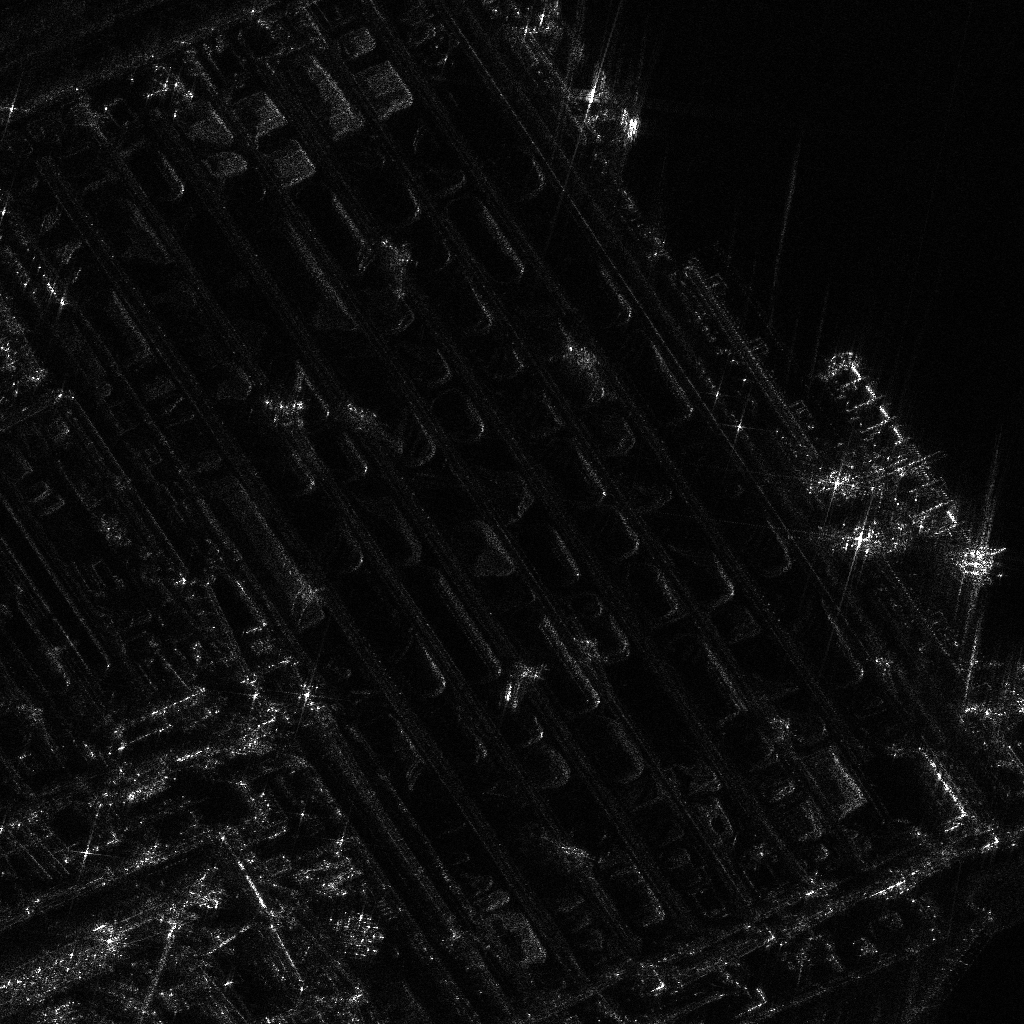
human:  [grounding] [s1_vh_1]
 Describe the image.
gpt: In the satellite image, there is  <ref>1 large ore-oil </ref> <box>[[74, 42, 101, 47, 56]]</box> located at right.